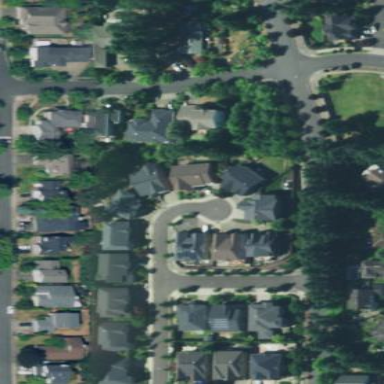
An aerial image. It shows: Residential area composed of single-family homes.